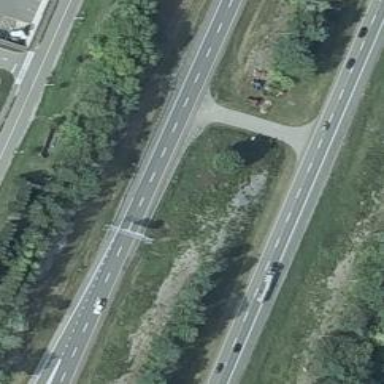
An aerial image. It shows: Asphalt motorway.